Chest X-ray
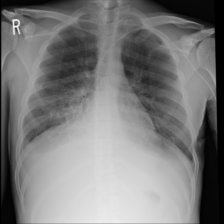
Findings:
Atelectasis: negative
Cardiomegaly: negative
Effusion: negative
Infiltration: positive
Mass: negative
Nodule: negative
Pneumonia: negative
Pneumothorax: negative
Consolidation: negative
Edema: negative
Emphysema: negative
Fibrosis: negative
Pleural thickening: negative
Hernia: negative